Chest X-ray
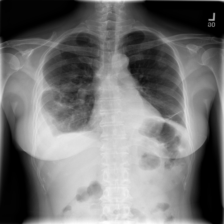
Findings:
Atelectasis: positive
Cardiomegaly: negative
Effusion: negative
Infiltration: negative
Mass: negative
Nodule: negative
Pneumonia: negative
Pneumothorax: negative
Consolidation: negative
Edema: negative
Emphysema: negative
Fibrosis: negative
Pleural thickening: negative
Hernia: negative